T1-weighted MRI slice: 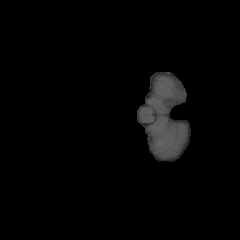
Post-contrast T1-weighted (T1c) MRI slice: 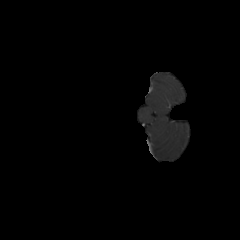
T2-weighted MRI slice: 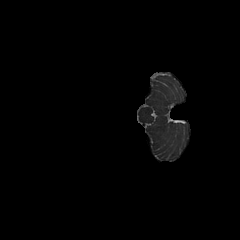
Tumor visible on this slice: no